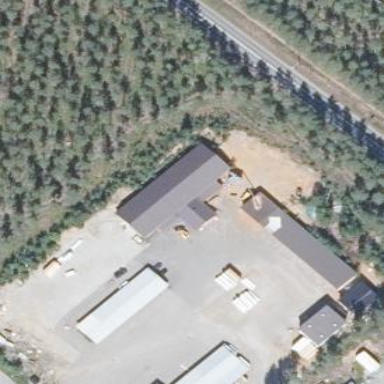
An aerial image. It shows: Industrial building.